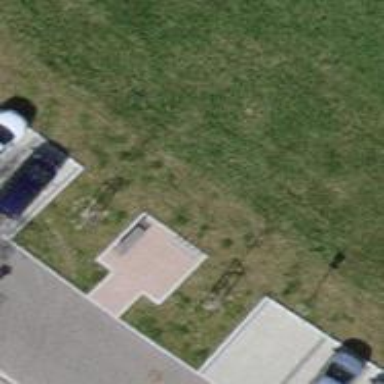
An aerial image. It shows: Bench.